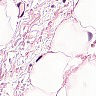
Metastatic tissue present: no